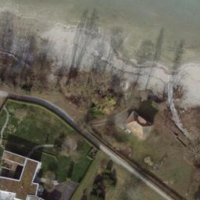
EUNIS habitat code: 14
Species observed at this site:
Knautia arvensis